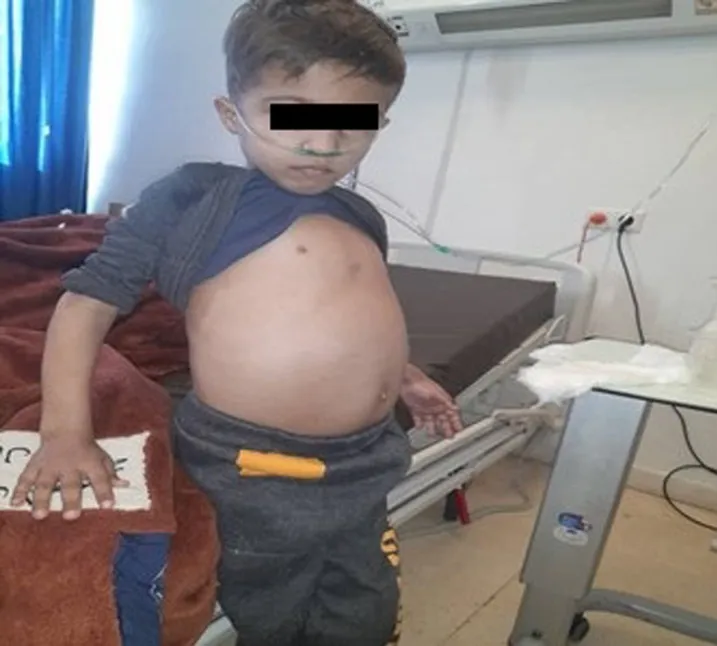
Abdominal distension and bronze skin colour.
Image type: medical_photograph (skin_photograph)